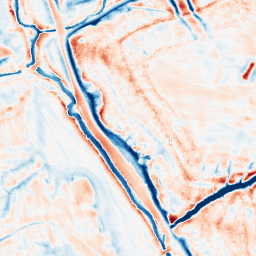
Category: edge_preserving
Decomposition family: bilateral
Decomposition parameters: d: 21
sigma_color: 25
sigma_space: 75
Upsampling method: sinc_hamming
Upsampling parameters: scale: 4
kernel_size: 16
Upsampling scale: 4